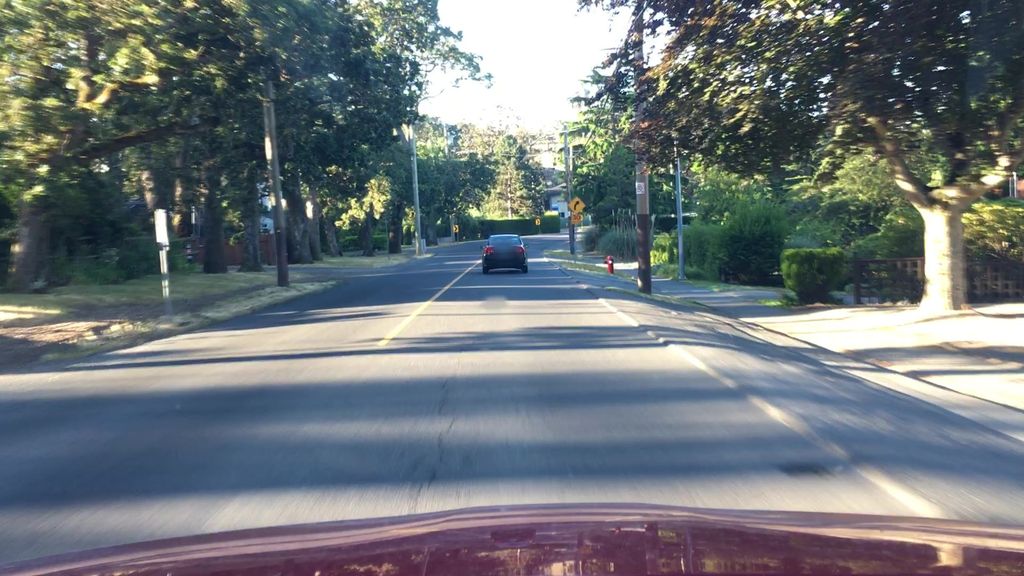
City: victoria